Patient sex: F
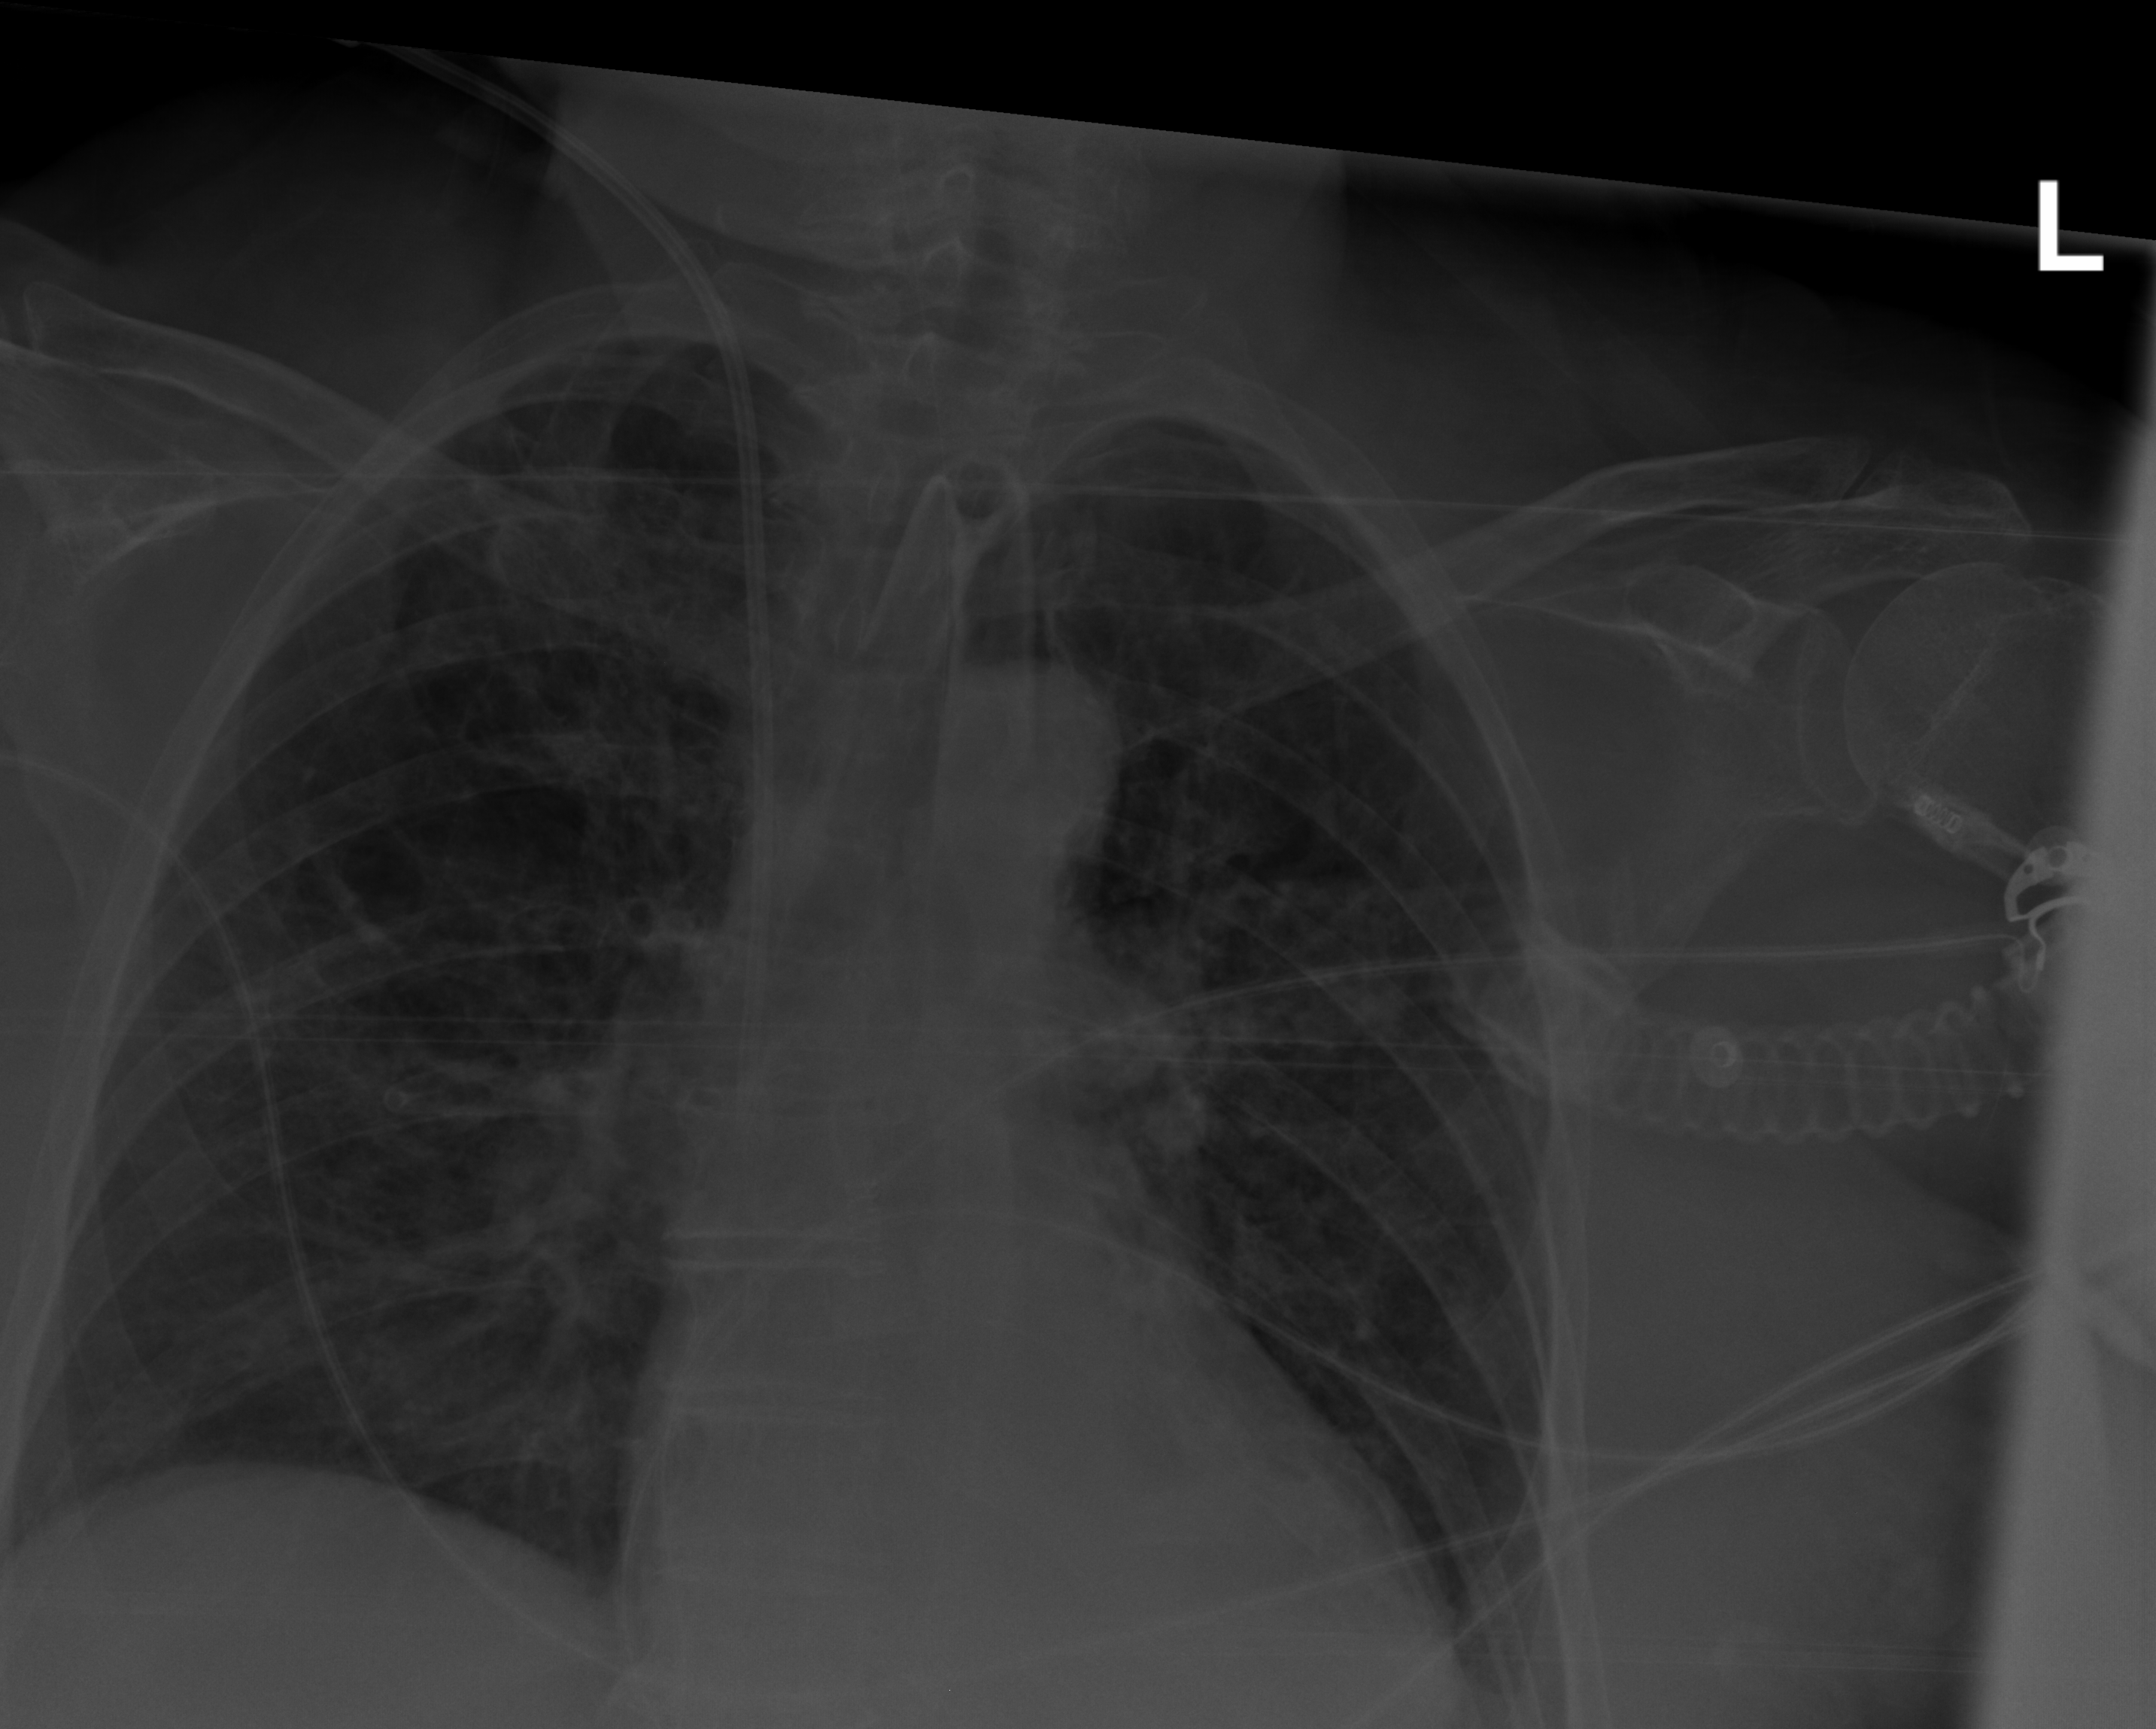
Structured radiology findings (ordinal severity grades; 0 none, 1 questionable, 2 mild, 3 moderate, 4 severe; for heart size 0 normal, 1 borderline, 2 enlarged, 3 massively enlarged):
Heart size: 0
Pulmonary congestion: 2
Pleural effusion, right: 0
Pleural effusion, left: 2
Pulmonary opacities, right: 0
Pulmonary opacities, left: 0
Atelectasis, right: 0
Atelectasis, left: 2